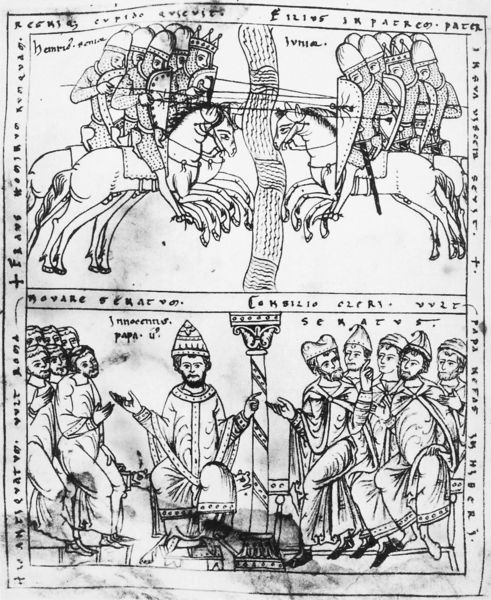
Titel: Chronik oder die Geschichte der zwei Staaten (Chronica sive Historia de Duabus Civitatibus)
Künstler: Otto von Freising
Institution: Jena, Universitätsbibliothek
Schlagwörter: kampf, mann, umhang, weiß, menschen, sitzen, männer, schwarz, skizze, säule, zeichnung, krone, pferd, pferde, reiter, schrift, hof, fluß, krieg, könig, lanze, schild, tusche, schwarzweiß, waffen, ritter, rüstung, tinte, kapitell, fleck, helme, arabisch, voluten, krieger, begegnung, lanzen, speer, gläubige, hog, besprechung, titter, schwarzz